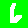
Digit: 6